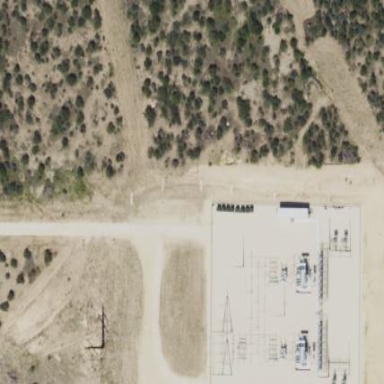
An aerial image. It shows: Power substation primarily used for electricity generation.